如图，在平行四边形
$ABCD$
中，
对角线
$AC$与$BD$交于点$O$
，
$BD = 12$
，
过点
$O$作$EF \perp BD$分别交$BC$、$AD$于点$E$、$F$
，
若
$\angle ADB = 30^\circ$
，
则
$EF$的长为$\underline{\quad\quad}$
．

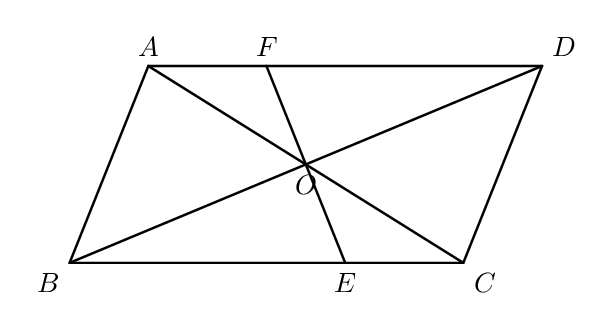
【解答】
【答案】$\boldsymbol{4\sqrt{3}}$
【详解】解：$\because$ 在平行四边形$ABCD$中，对角线$AC$与$BD$交于点$O$，
$BD = 12$，
$\therefore AD \parallel BC$，
$OB = OD = \dfrac{1}{2}BD = 6$，
$\therefore \angle OAF = \angle OCE$，
$\angle OFA = \angle OEC$，
$\therefore \triangle OAF \cong \triangle OCE \, (\text{AAS})$，
$\therefore OF = OE$，
$\therefore EF = 2OF$；
$\because EF \perp BD$，
$\therefore \angle FOD = 90^\circ$，
$\because \angle ADB = 30^\circ$，
$\therefore DF = 2OF$，
$\therefore OD = \sqrt{DF^2 - OF^2} = \sqrt{3}OF = 6$，
$\therefore OF = 2\sqrt{3}$，
$\therefore EF = 4\sqrt{3}$，
故答案为：$\boldsymbol{4\sqrt{3}}$．